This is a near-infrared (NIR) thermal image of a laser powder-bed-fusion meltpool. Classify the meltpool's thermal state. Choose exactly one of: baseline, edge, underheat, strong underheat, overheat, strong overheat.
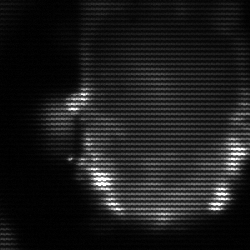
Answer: baseline